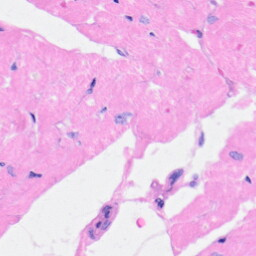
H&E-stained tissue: Heart